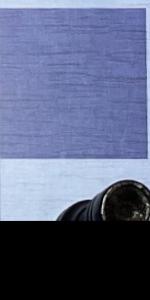
Label: Rook_Black